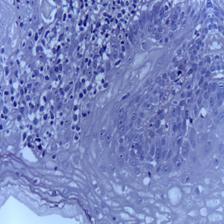
Diagnosis: OSCC